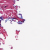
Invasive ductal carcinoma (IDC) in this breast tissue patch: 0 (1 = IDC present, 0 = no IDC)